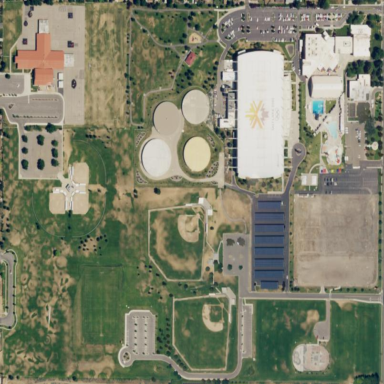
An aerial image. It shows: Multi-sport park.